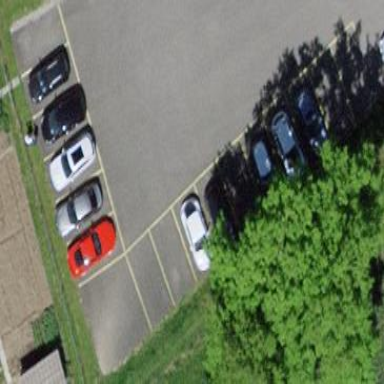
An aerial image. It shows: Street-side parking lot with asphalt surface.